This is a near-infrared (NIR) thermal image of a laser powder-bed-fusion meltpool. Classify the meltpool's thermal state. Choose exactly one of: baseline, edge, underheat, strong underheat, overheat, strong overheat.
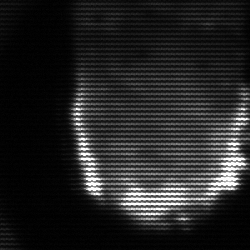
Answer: baseline